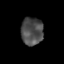
Tissue: skin
Cell type: Epithelial cells
Senescence score: 0.2857
Nuclear area (px): 598
Mean DAPI intensity: 77.015